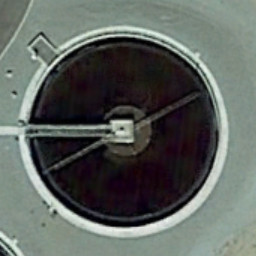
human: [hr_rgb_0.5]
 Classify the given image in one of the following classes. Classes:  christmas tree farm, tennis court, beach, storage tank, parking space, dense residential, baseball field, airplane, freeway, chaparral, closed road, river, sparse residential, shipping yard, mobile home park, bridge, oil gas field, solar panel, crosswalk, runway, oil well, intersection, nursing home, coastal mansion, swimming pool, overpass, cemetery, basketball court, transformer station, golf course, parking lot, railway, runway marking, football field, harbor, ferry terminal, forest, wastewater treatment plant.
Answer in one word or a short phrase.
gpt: wastewater treatment plant